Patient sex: F
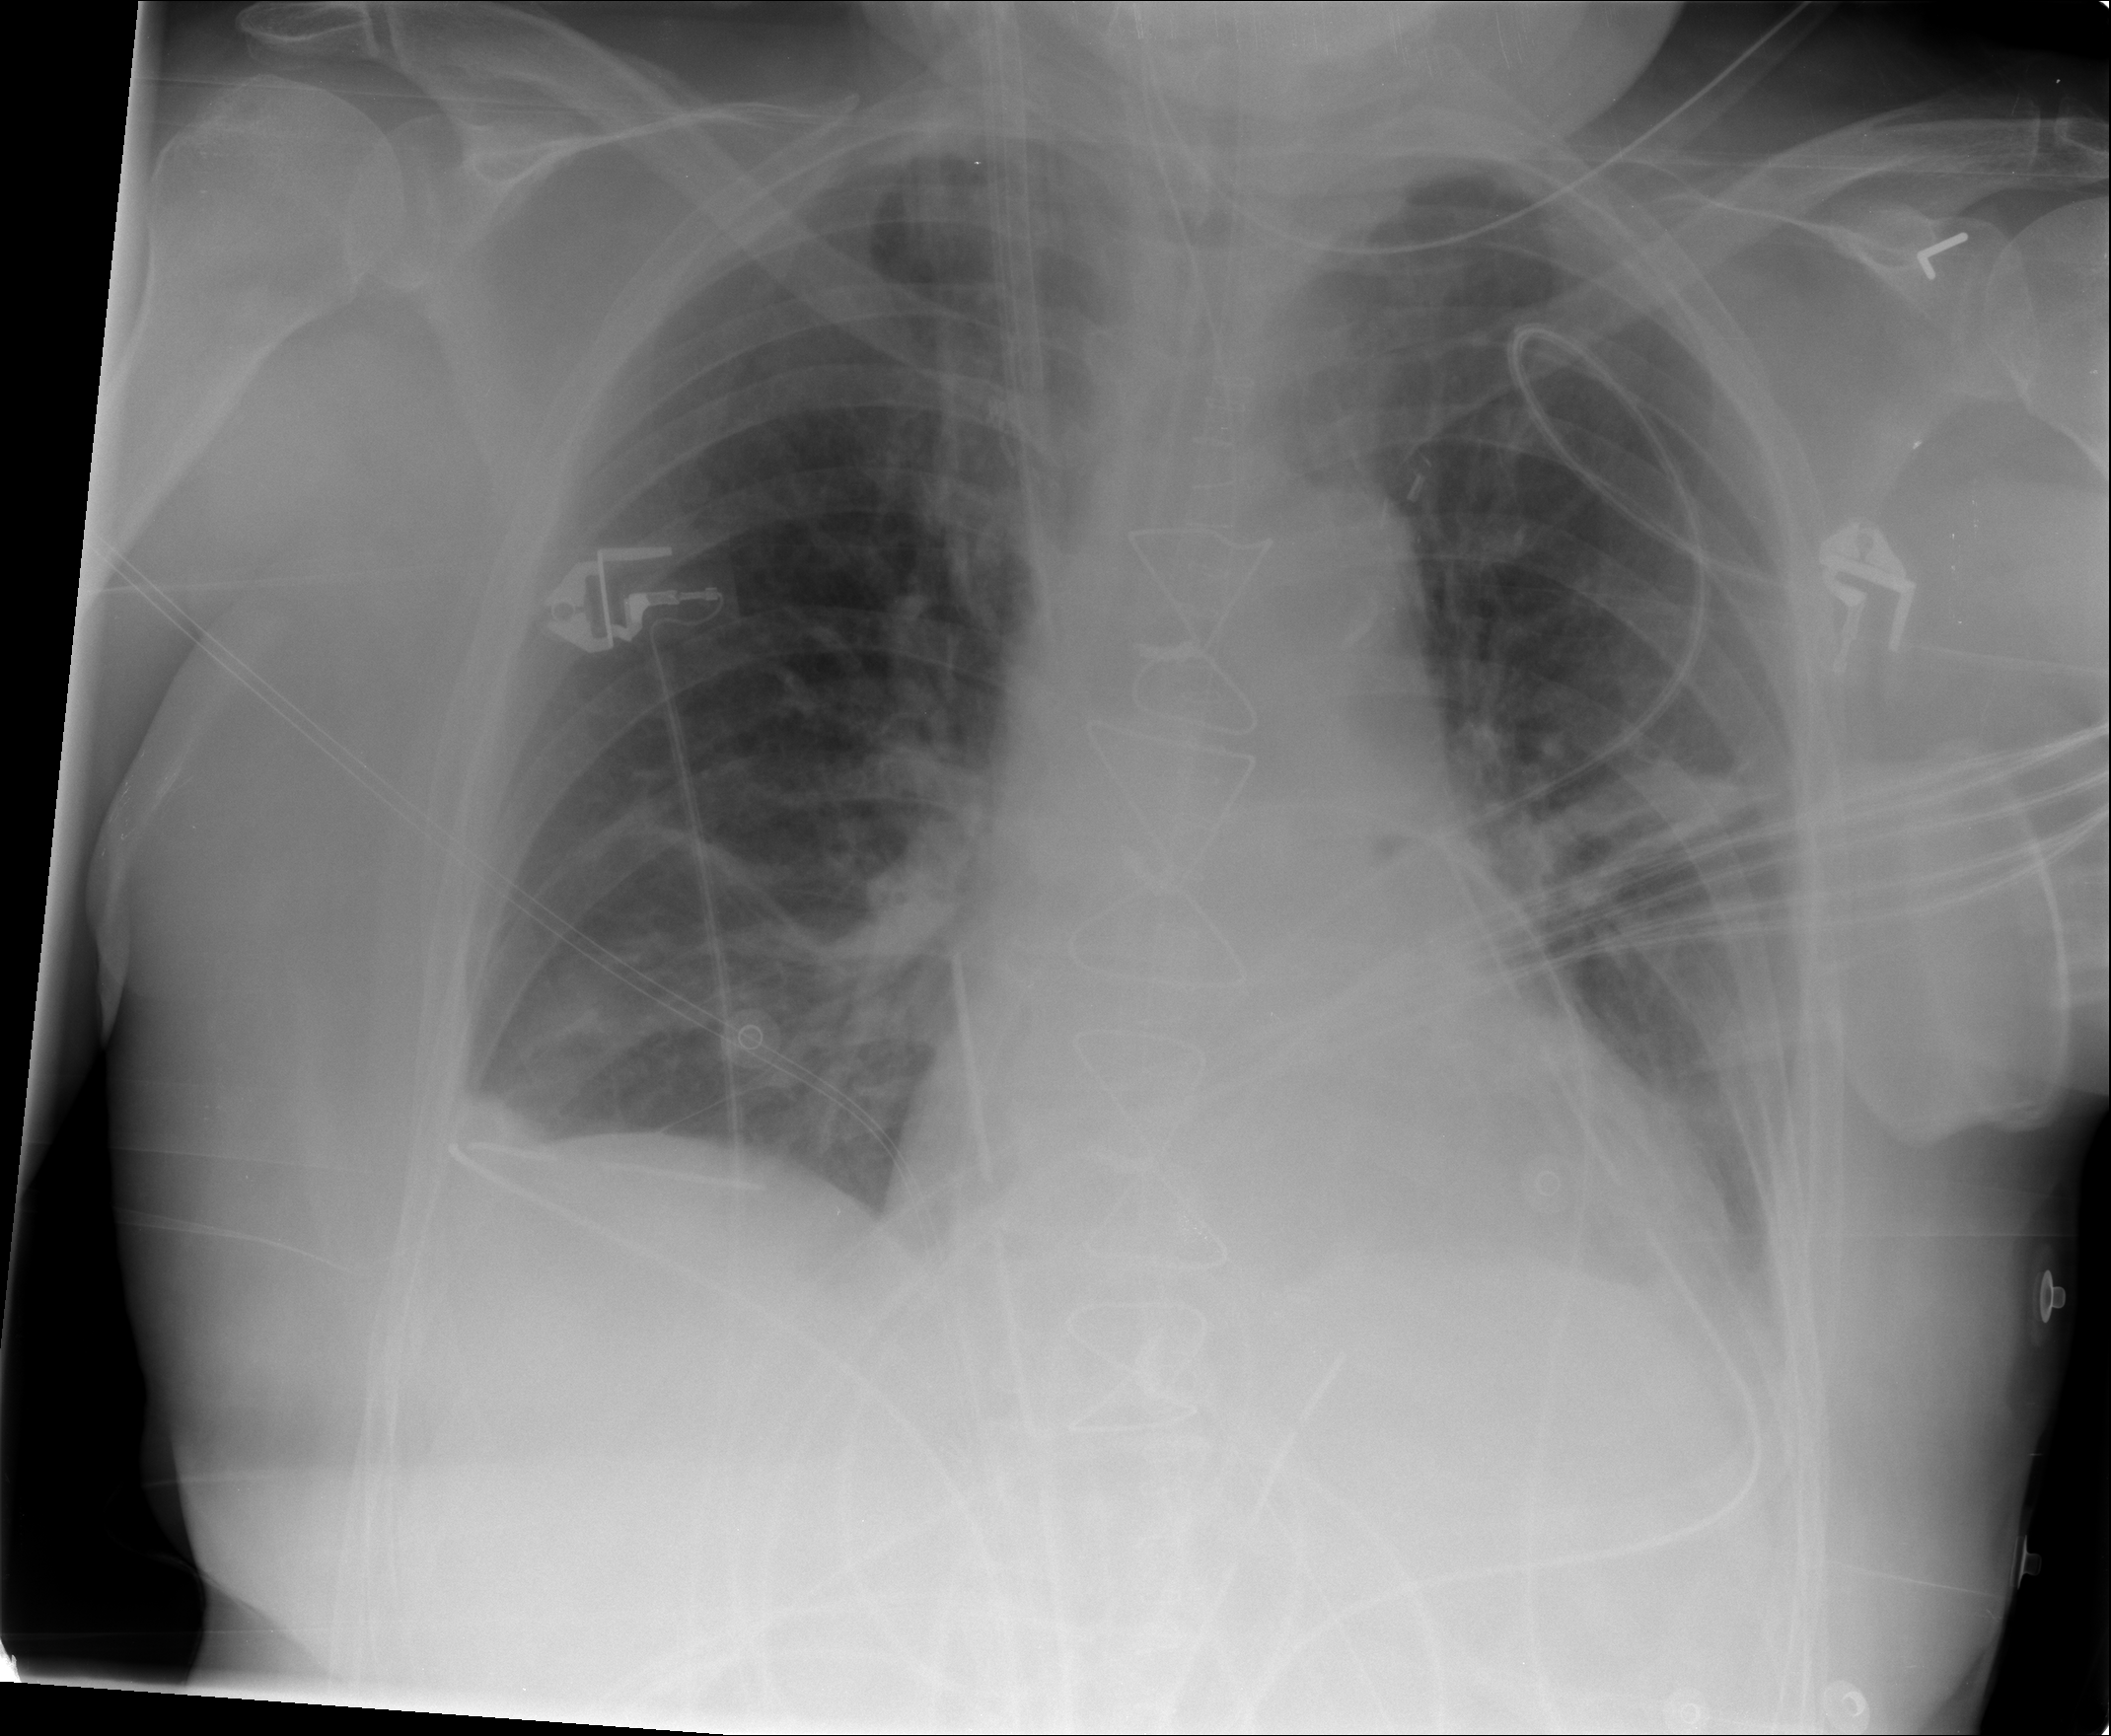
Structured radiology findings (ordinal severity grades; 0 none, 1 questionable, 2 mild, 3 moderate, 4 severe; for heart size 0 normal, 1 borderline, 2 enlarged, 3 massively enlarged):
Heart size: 1
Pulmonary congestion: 2
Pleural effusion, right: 0
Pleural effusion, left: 0
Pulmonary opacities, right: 0
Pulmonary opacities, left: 0
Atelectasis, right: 2
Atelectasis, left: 2